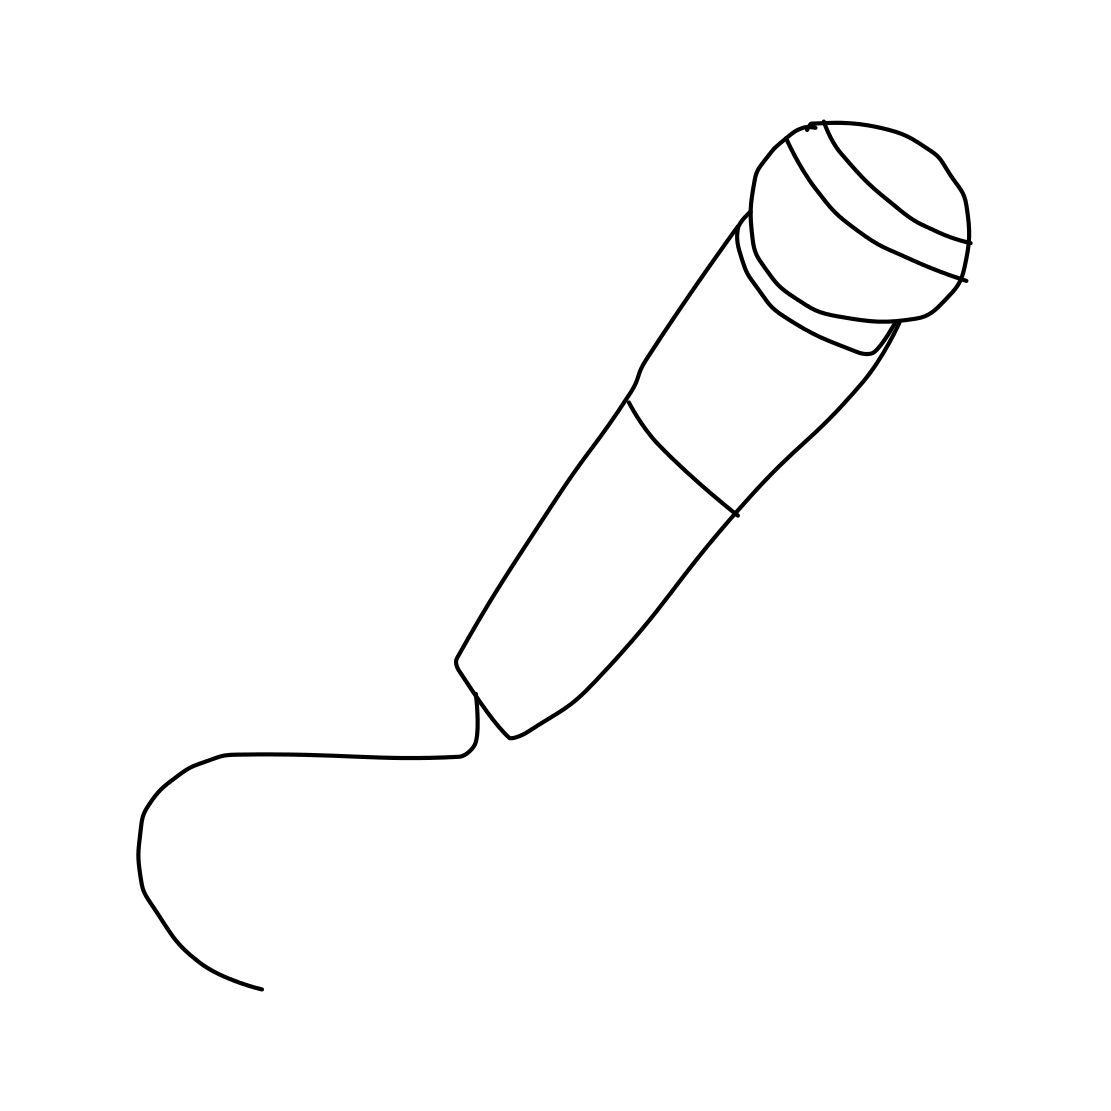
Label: microphone